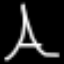
Label: The Eiffel Tower